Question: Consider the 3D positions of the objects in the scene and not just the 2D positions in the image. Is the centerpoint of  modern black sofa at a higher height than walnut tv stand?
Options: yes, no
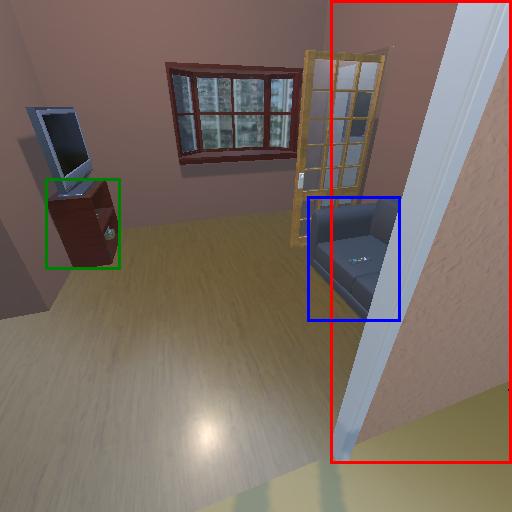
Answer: yes